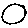
Label: circle